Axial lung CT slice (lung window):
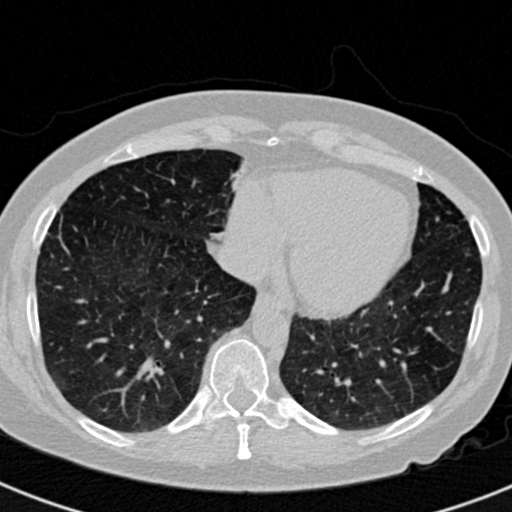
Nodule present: no